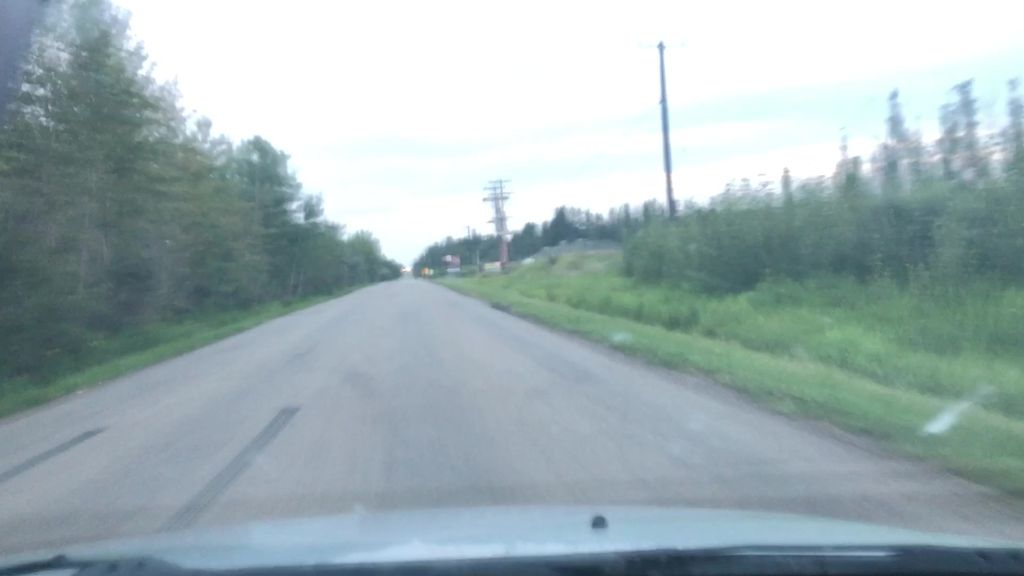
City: edmonton